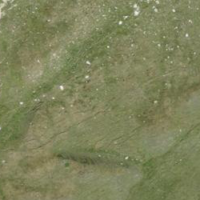
EUNIS habitat code: 26
Species observed at this site:
Issoria lathonia